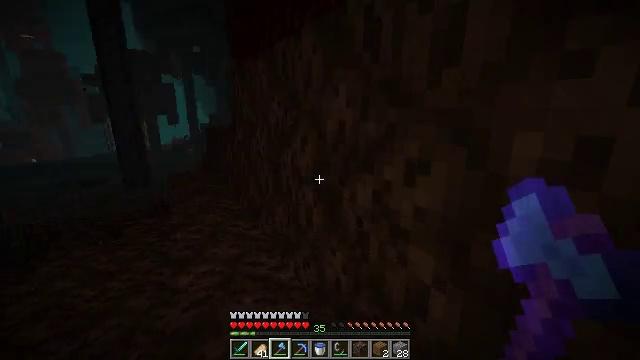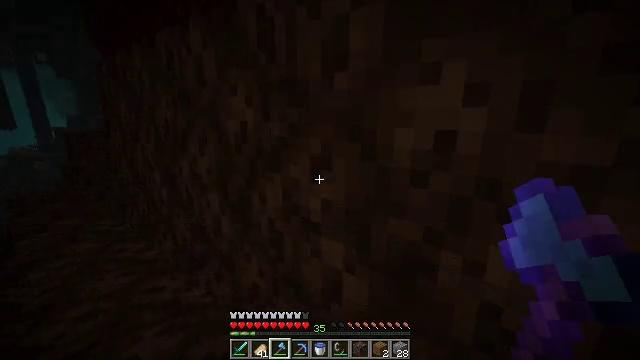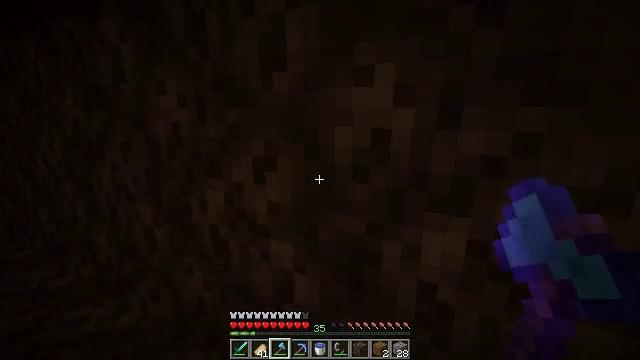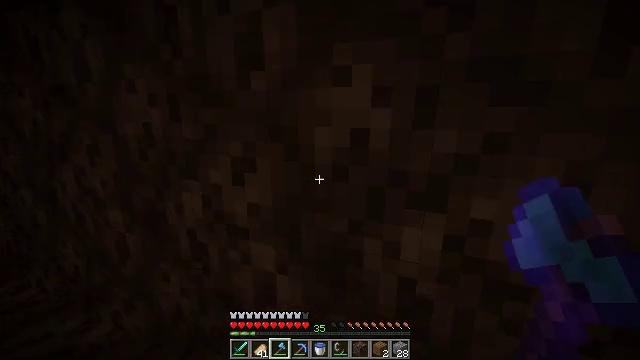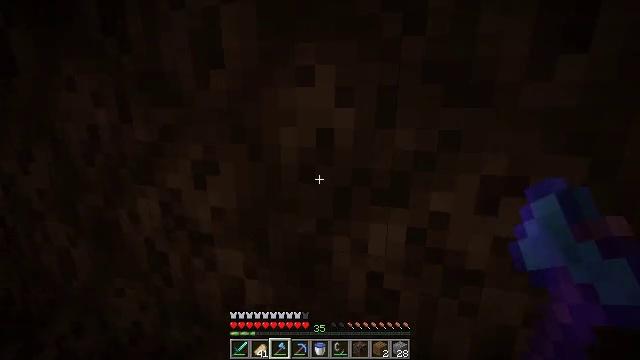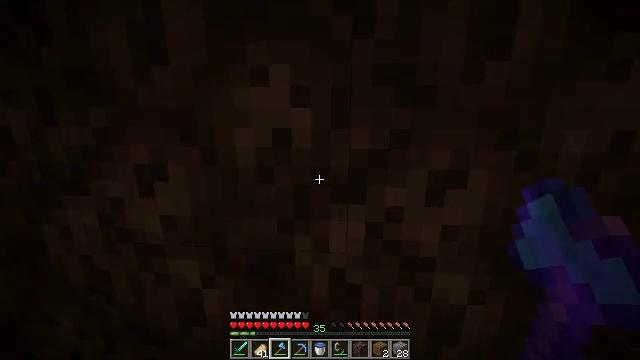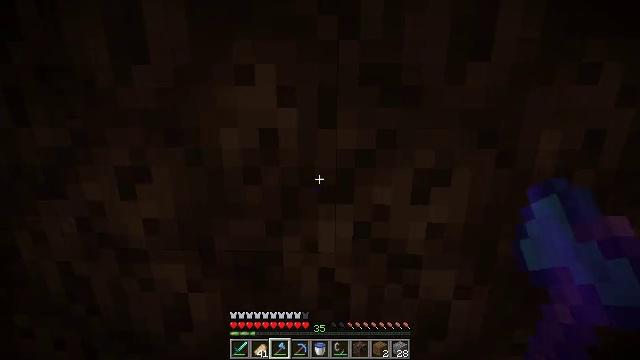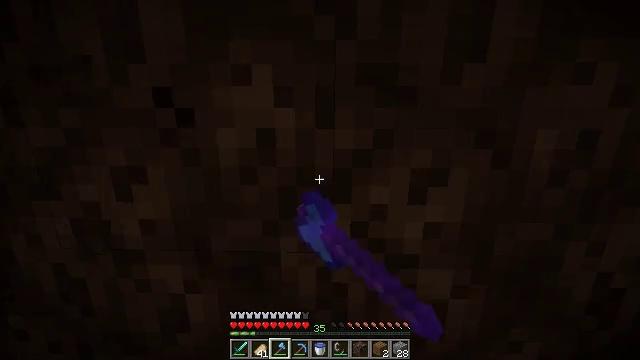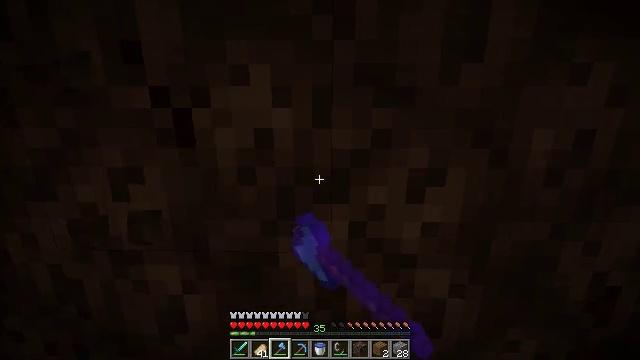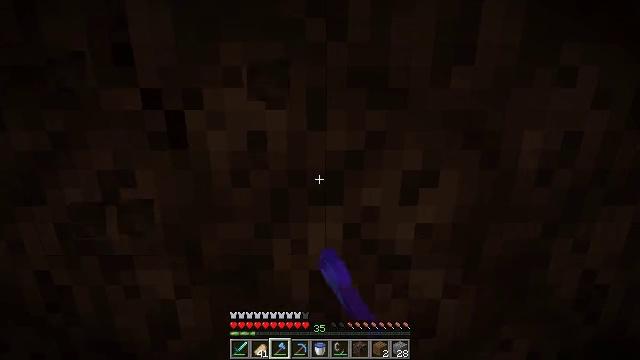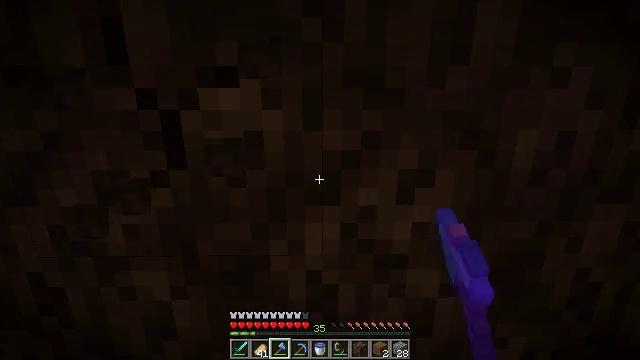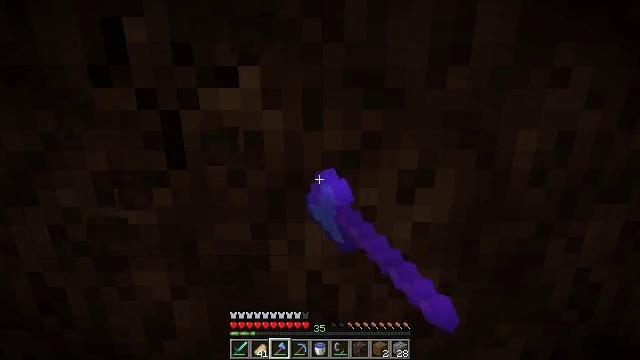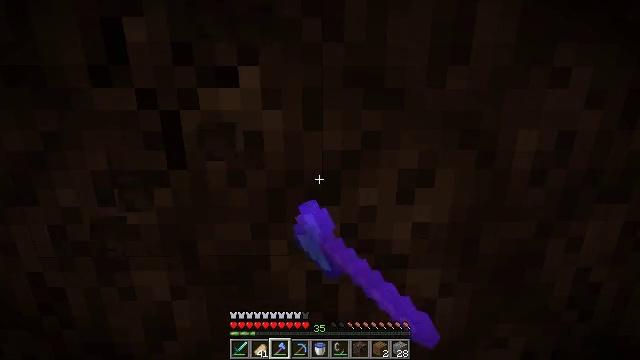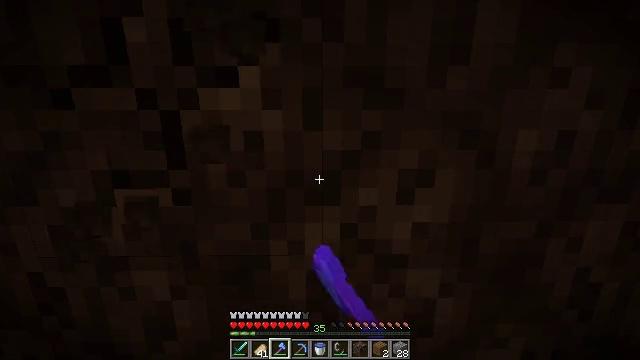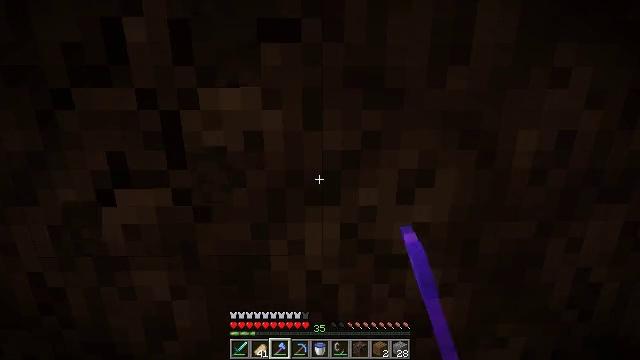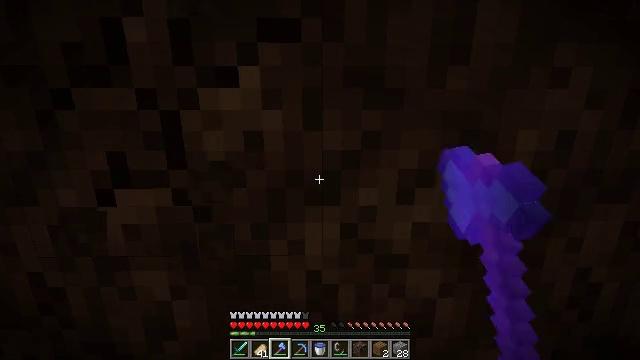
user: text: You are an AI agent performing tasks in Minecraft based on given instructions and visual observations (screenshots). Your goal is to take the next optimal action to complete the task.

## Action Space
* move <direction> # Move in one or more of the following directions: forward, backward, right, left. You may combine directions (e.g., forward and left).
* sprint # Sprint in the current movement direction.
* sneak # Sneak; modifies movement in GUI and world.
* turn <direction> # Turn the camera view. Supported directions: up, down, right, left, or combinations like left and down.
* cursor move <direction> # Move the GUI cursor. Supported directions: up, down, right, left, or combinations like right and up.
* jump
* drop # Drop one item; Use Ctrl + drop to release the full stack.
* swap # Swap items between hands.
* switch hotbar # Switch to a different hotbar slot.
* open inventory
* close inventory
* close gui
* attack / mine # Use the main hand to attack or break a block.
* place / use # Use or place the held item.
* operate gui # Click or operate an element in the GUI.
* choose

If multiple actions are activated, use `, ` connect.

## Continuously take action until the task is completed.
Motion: motion action
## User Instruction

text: Collect soul sand blocks.
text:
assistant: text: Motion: turn right
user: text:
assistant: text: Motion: turn right
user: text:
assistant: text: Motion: turn right
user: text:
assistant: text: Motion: turn right
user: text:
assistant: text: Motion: turn right
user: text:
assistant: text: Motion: turn right, attack / mine
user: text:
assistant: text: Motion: attack / mine
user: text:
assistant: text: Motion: attack / mine
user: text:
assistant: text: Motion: turn right, attack / mine
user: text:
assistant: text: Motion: attack / mine
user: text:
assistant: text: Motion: attack / mine
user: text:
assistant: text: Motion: attack / mine
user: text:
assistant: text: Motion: attack / mine
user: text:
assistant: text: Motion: attack / mine
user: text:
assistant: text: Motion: attack / mine
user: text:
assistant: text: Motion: attack / mine
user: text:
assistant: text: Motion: attack / mine
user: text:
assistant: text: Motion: attack / mine
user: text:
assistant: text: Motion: attack / mine
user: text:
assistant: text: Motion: attack / mine
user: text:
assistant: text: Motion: attack / mine
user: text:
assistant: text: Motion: attack / mine
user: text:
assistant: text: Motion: turn left and down, attack / mine
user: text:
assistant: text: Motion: turn left, attack / mine
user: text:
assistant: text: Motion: attack / mine